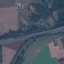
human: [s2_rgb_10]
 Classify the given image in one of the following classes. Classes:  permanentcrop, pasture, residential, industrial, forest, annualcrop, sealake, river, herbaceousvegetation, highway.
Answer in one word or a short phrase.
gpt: Highway